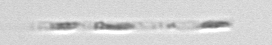
Label: Leptocylindrus